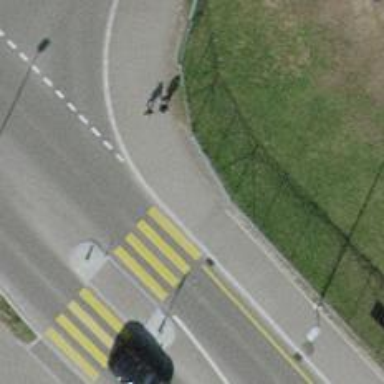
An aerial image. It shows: Kerb barrier.